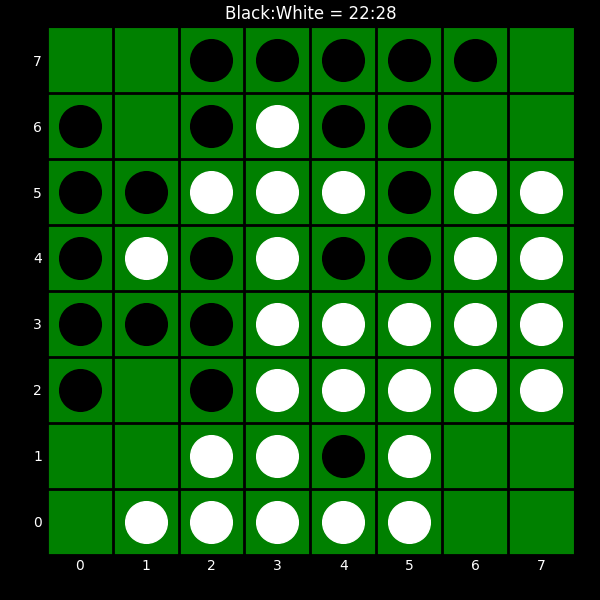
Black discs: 22
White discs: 28